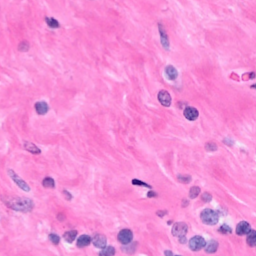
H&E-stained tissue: Breast